Interaction volume radius: 5 \u00c5
Interaction volume height: 15 \u00c5
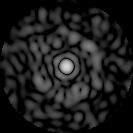
Disorder parameter: 0.8624